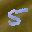
Label: 5